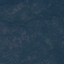
Land use / land cover: Forest